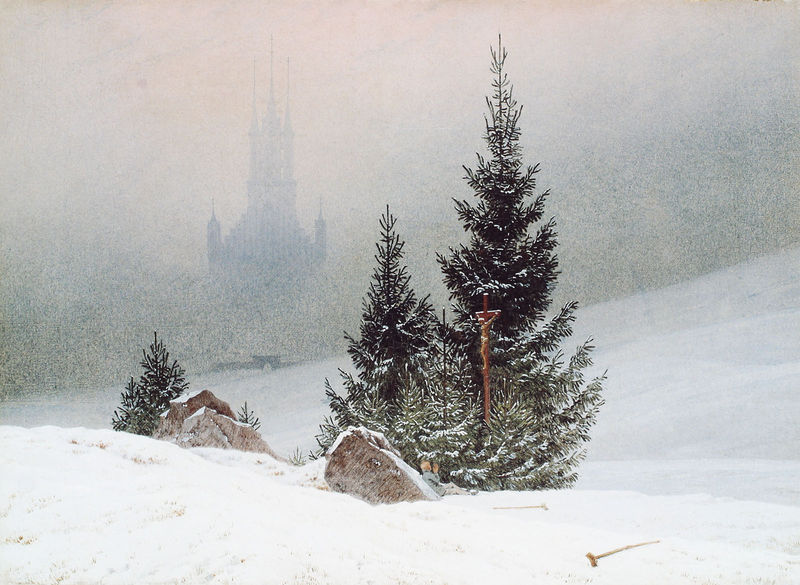
Titel: Winterlandschaft mit Kirche
Künstler: Caspar David Friedrich
Institution: Dortmund, Museum für Kunst und Kulturgeschichte
Schlagwörter: baum, felsen, gemälde, mann, weiß, bäume, grün, kirchturm, landschaft, äste, braun, hintergrund, schloss, schnee, malerei, stein, steine, ast, hügel, sonnenaufgang, kirche, rosa, turm, hang, nebel, winter, romantik, tannen, silouette, kreuz, diesig, fichte, nadelbaum, tanne, beten, gebet, kiefer, jesus, kreuzigung, kruzifix, kiefern, sadt, gehhilfen, landschafr